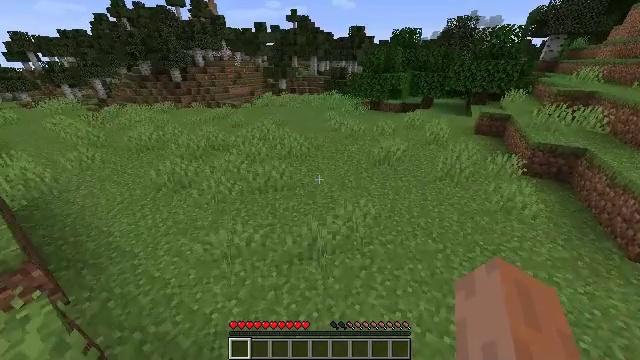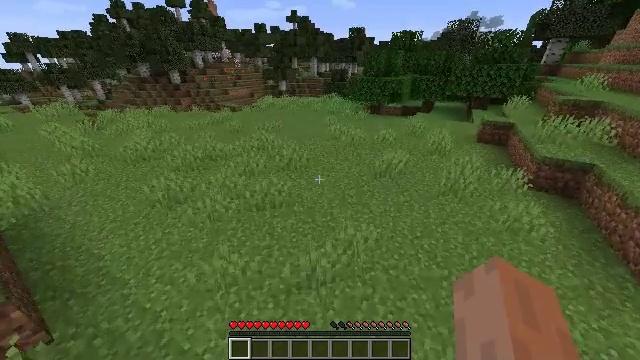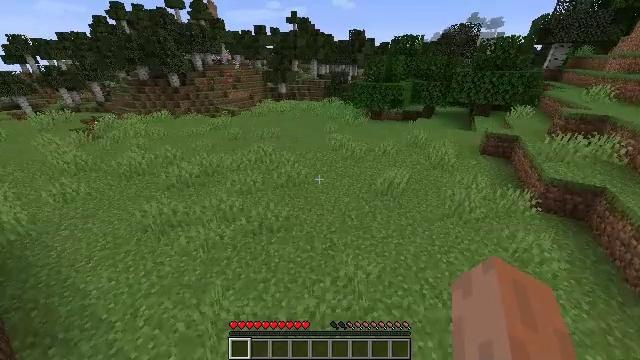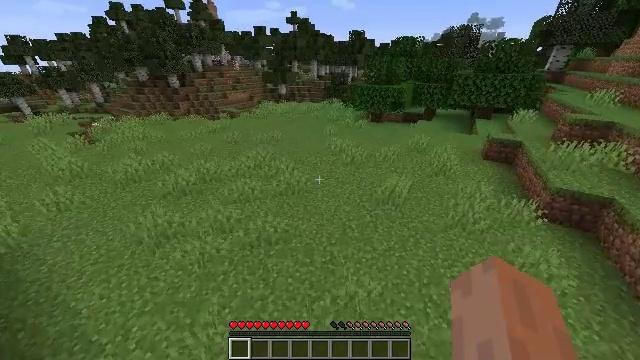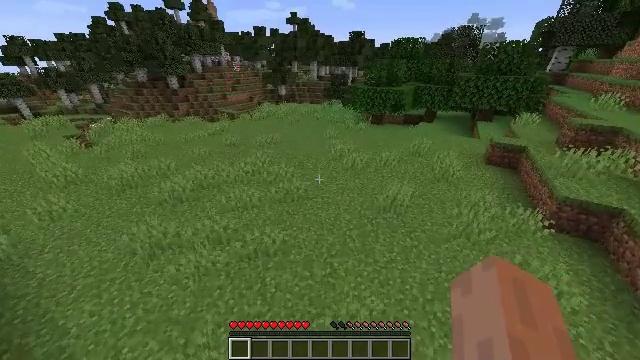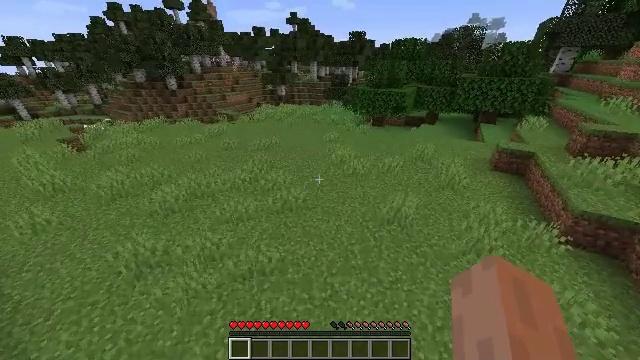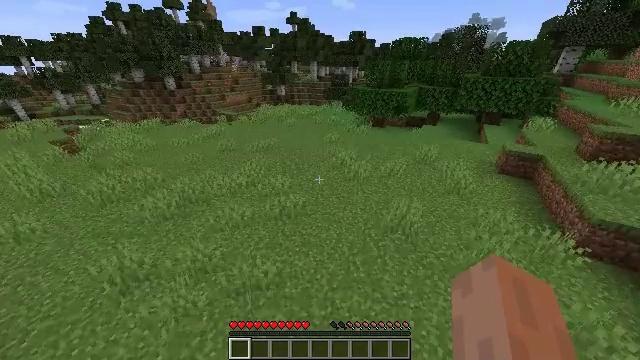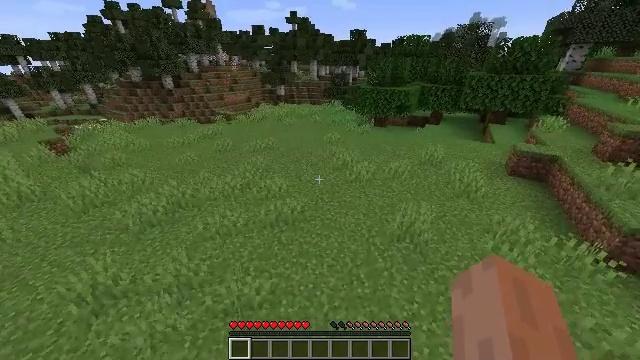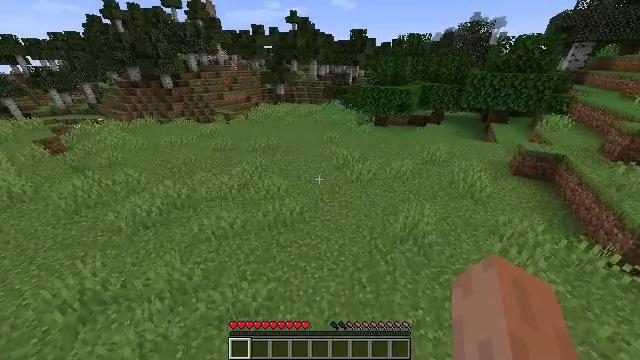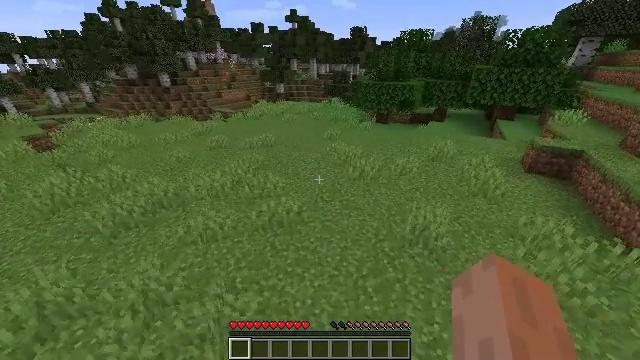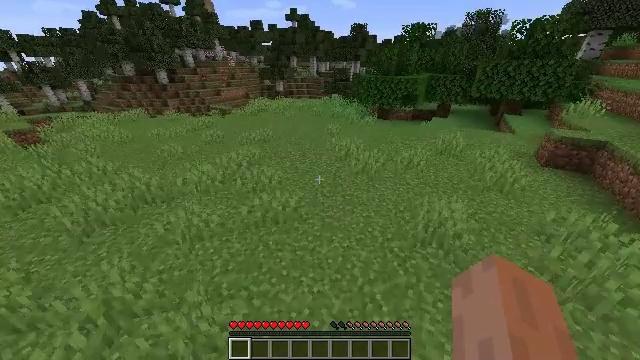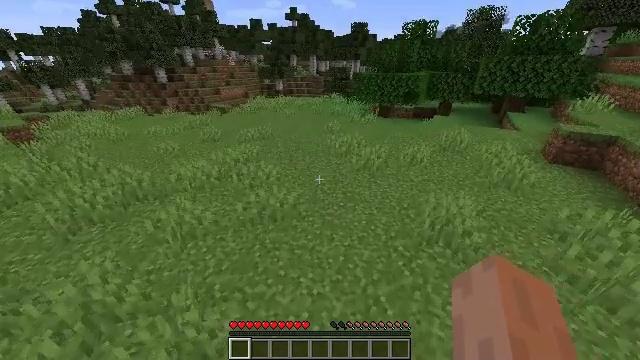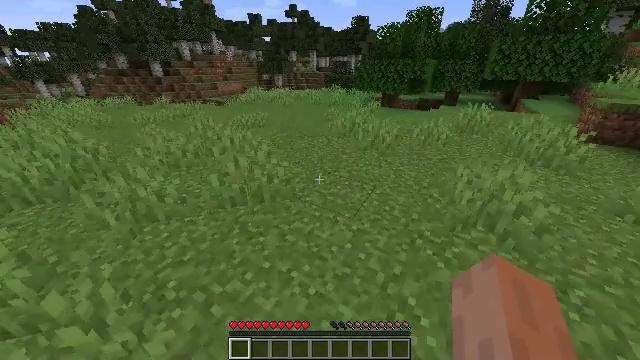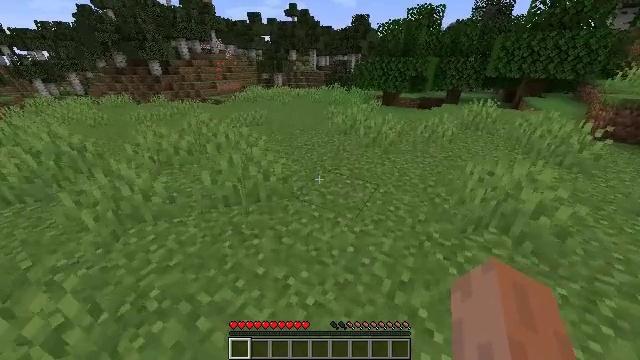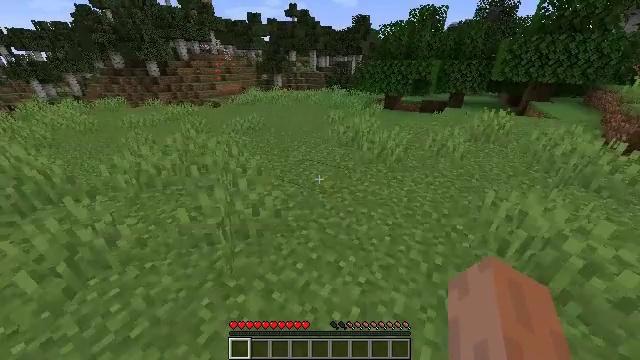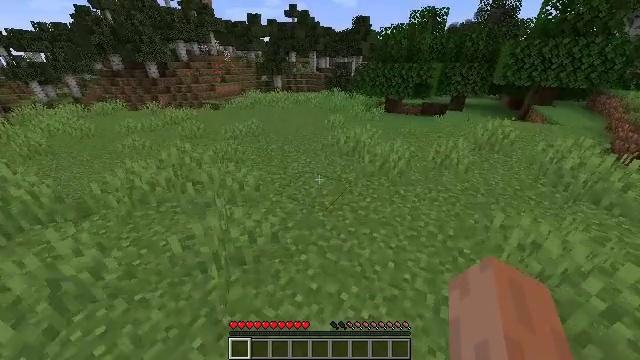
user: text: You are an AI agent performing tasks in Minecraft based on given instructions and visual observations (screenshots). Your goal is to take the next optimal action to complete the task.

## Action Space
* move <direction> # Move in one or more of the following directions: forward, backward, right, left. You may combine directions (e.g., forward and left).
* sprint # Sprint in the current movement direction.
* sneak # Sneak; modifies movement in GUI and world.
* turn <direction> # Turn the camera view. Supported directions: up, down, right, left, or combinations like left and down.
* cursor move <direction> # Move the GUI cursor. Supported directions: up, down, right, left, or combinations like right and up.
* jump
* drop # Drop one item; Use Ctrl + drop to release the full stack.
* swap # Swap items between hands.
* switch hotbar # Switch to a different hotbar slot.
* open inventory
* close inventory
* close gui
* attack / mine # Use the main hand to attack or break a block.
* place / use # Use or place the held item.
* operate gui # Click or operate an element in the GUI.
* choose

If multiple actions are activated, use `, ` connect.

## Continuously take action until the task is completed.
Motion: motion action
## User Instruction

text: Harvest the peony for decoration.
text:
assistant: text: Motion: move forward, sprint, jump
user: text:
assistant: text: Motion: move forward, sprint, jump
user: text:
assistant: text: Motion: move forward, sprint, jump
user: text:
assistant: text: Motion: move forward, sprint, jump
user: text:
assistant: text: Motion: move forward, sprint, jump
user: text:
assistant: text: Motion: move forward, sprint, jump
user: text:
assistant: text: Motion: move forward, sprint, jump
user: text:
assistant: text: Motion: move forward, sprint, jump
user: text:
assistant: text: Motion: move forward, sprint, jump
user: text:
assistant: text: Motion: move forward, sprint, jump
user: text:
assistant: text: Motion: move forward, sprint, jump
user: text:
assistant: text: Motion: move forward, sprint, jump
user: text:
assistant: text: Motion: move forward, sprint, jump
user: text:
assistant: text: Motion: move forward, sprint, jump
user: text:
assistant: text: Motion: move forward, sprint, jump
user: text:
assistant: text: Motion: move forward, sprint, jump
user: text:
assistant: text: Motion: move forward, sprint, jump
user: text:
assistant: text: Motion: move forward, sprint, jump
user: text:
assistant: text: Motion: move forward, sprint, jump
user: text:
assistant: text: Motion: move forward, sprint, jump
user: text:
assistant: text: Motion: move forward, sprint, jump
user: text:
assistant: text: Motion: move forward, sprint, jump
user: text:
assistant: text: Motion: move forward, sprint, jump
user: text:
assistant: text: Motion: move forward, sprint, jump
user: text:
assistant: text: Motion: move forward, sprint, jump
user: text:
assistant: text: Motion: move forward, sprint, jump
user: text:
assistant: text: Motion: move forward, sprint, jump
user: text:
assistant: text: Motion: move forward, sprint, jump
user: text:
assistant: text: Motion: move forward, sprint, jump
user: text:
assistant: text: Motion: move forward, sprint, jump